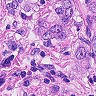
Metastatic tissue present: yes